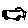
Label: car